Question: I am not expert about , just know some commands and i exporti some files from AS400 (iSeries) into SQL Server 2005.
Actually i need to know which RPG Program created a file in a library. This because that file contains statistic data from other files stored in other AS400 libraries.
This screenshot show the file 'STTMVF' in the library 'DAT_4DWH' (by 'DSPLIB DAT_4DWH')

If yes i need to open the source RPG or CL and try to understand which phisical files are used to compose this statistic file.
Thanks in advance!
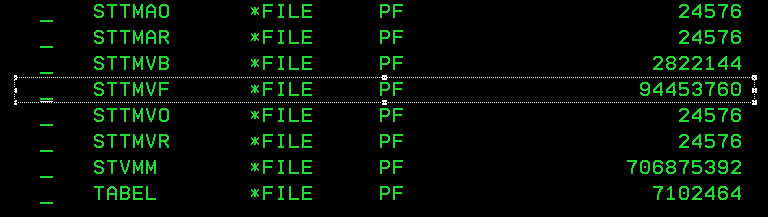
Answer: You can use <URL> to determine what is writing to the file.
---
# Journal management
## Starting the journal
To create a basic journal you need to create a journal receiver, a journal, and activate journalling for the file. Replace , , , , and with values appropriate for your system.
'''
CRTJRNRCV JRNRCV(RECEIVER-LIB/RECEIVER-FILE)
CRTJRN JRN(JOURNAL-LIB/JOURNAL-FILE) JRNRCV(RECEIVER-LIB/RECEIVER-FILE)
STRJRNPF FILE(FILE-LIB/FILE) JRN(JOURNAL-LIB/JOURNAL-FILE) OMTJRNE(*OPNCLO)
'''
## Dumping the journal
'''
DSPJRN JRN(JOURNAL-LIB/JOURNAL-FILE) FILE(FILE-LIB/FILE) RCVRNG(*CURCHAIN) JRNCDE(R) ENTTYP(PT PX DL UP) OUTPUT(*OUTFILE) OUTFILFMT(*TYPE1) OUTFILE(QTEMP/QADSPJRN)
'''
## Querying the journal
The field 'JOPGM' will contain the program name that inserted, updated, or deleted records from the file.
## Removing the journal
'''
ENDJRNPF FILE(FILE-LIB/FILE)
DLTJRN JRN(JOURNAL-LIB/JOURNAL-FILE)
'''
---
# Program references
## Dumping the references
'''
DSPPGMREF PGM(*ALLUSR/*ALL) OUTPUT(*OUTFILE) OUTFILE(QTEMP/QADSPPGM)
'''
## Querying the references
Search the file for all references where the field 'WHFNAM' equals . The field 'WHPNAM' will contain the program name. Due to file overrides, etc this method is not as accurate as using a journal.